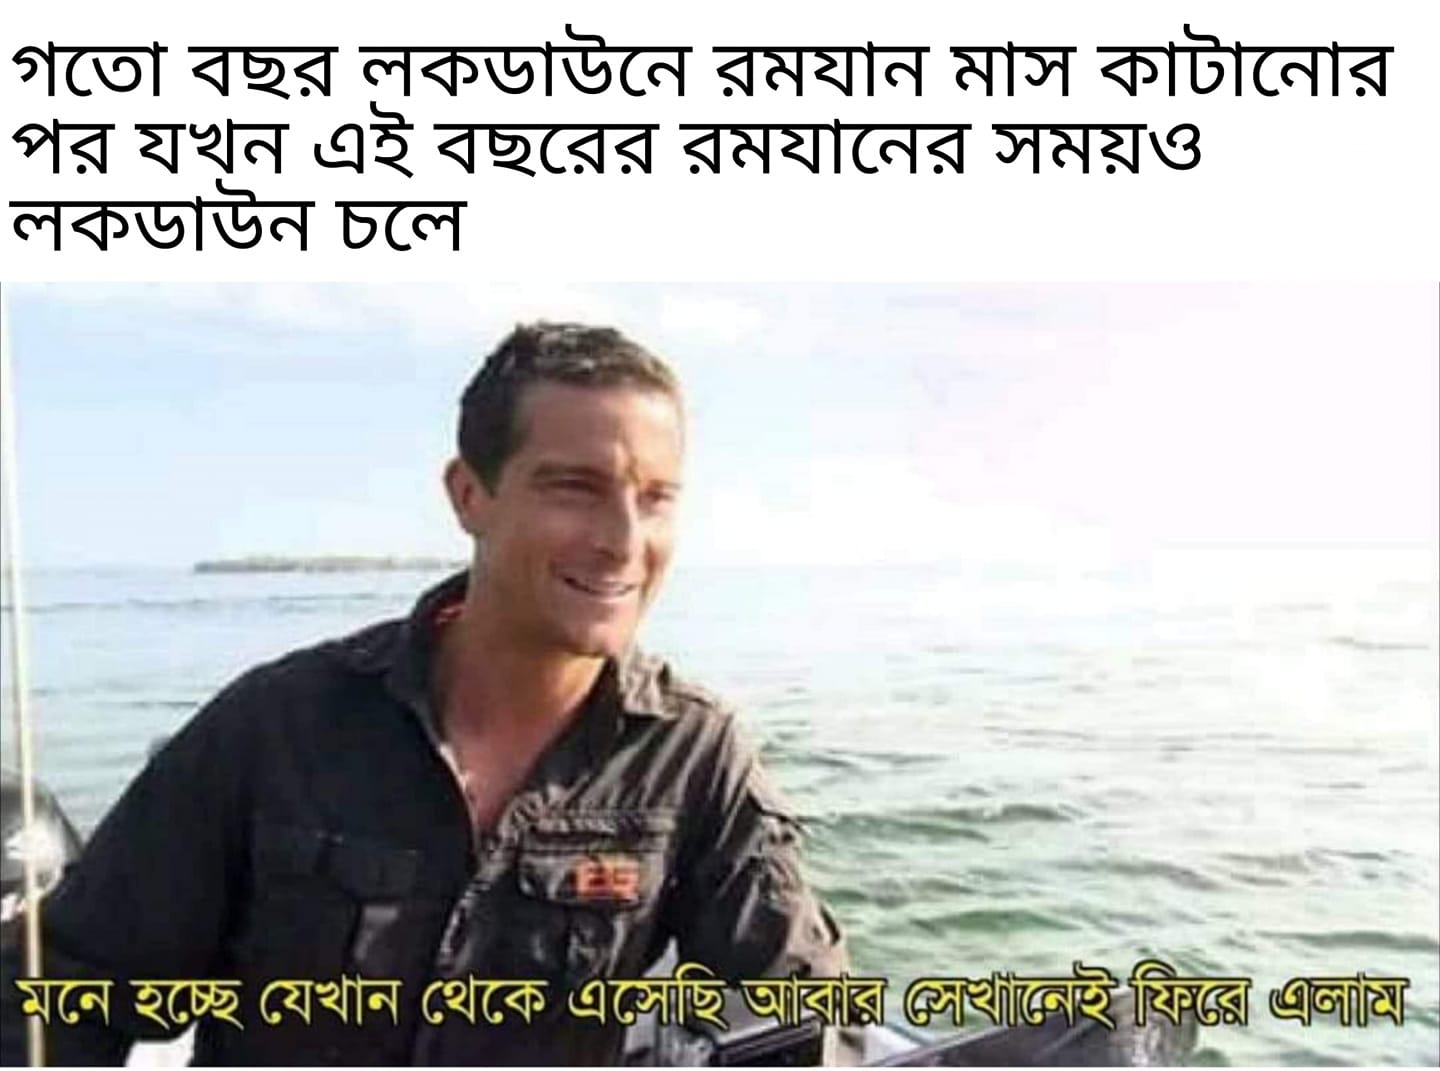
Caption: গতো বছর লকডাউনে রমযান মাস কাটানোর পর যখন এই বছরের রমযানের সময়ও লকডাউন চলে    মনে হচ্ছে যেখান থেকে এসেছি আবার সেইখানেই ফিরে এলাম
Label: non-hate